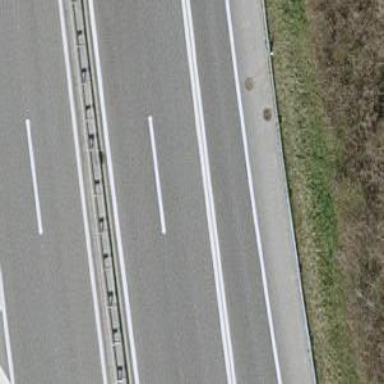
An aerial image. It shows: Motorway.